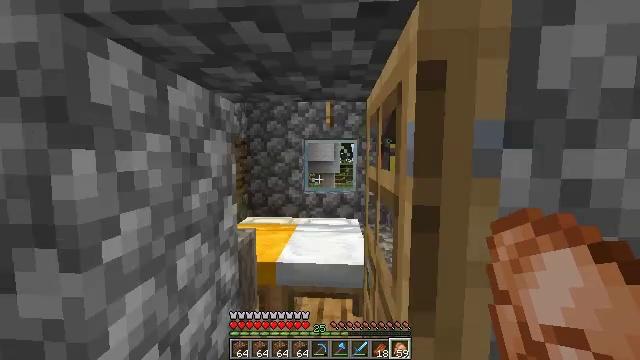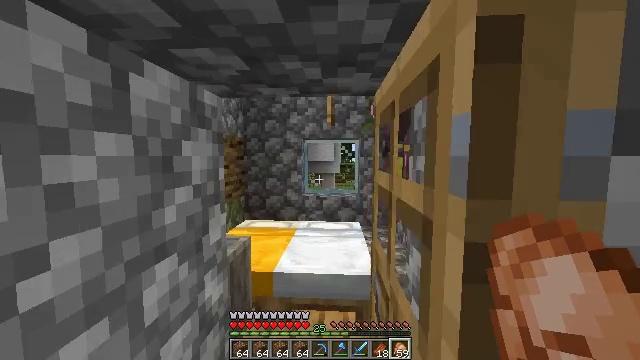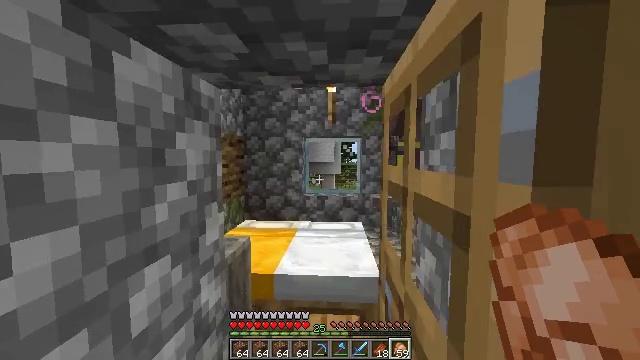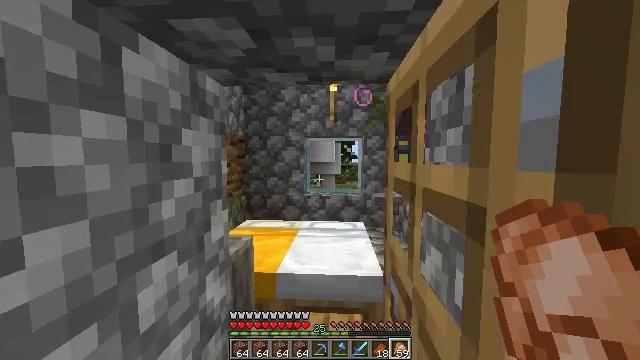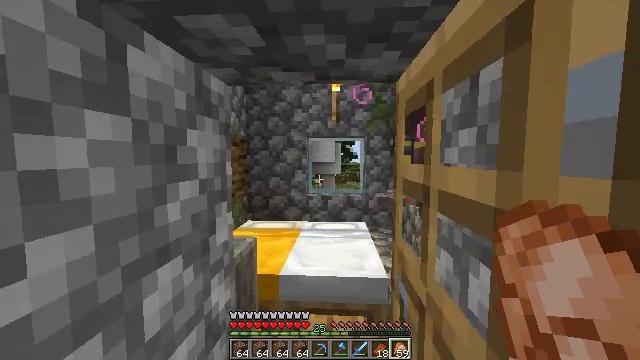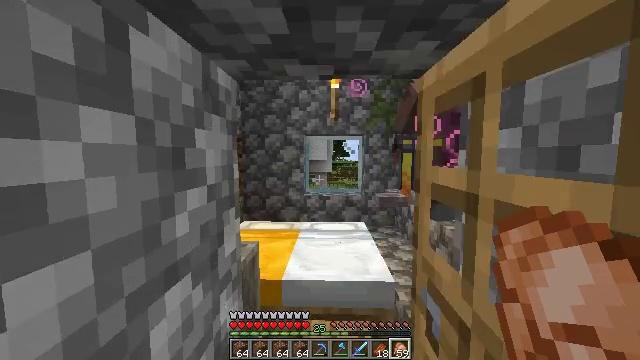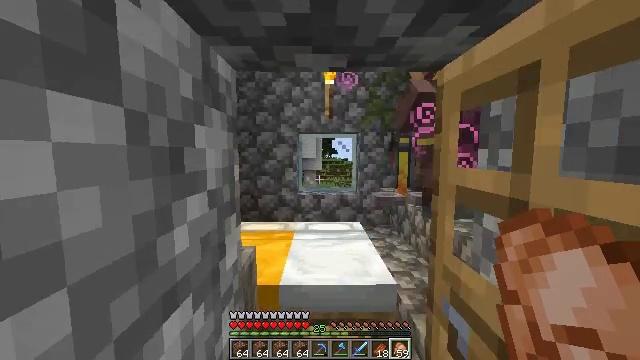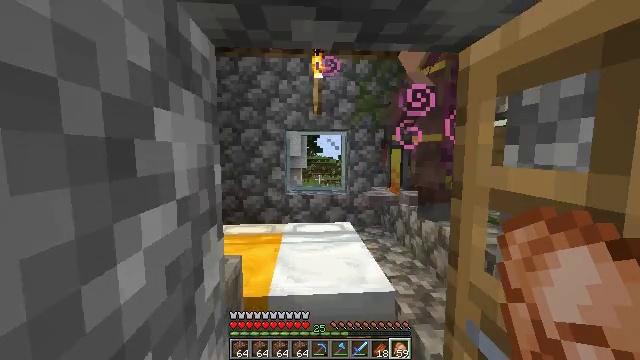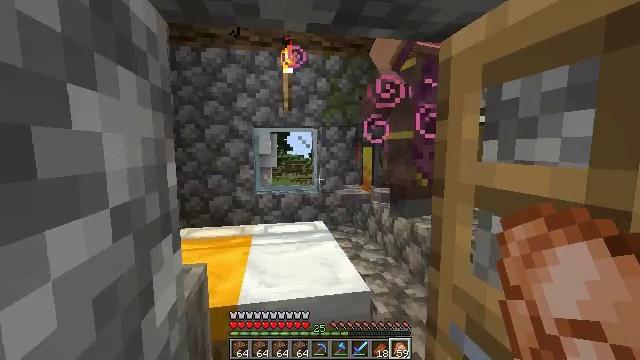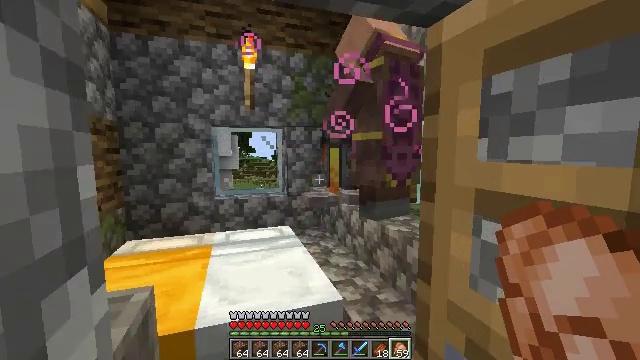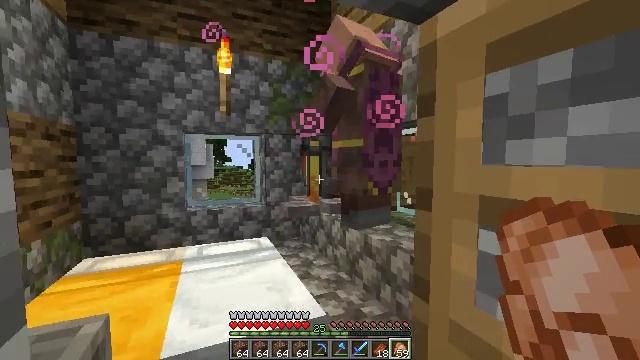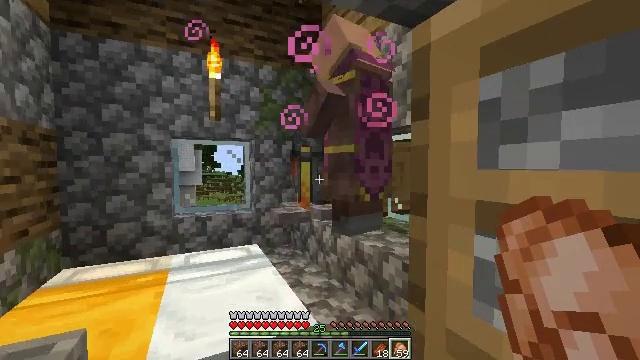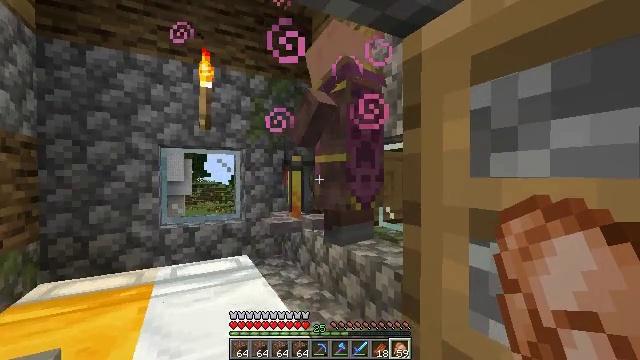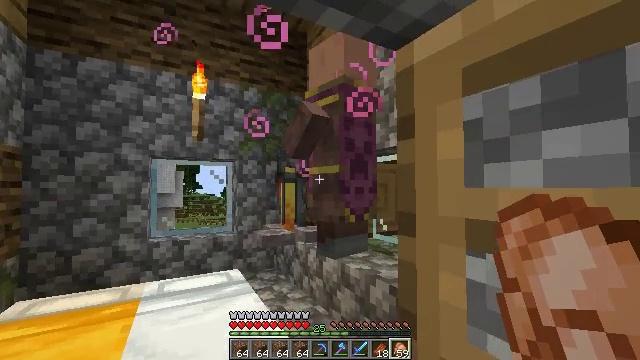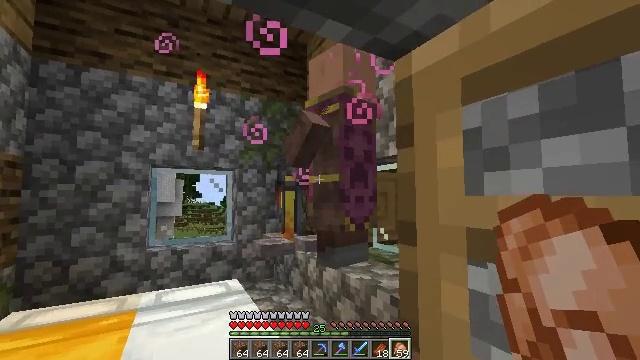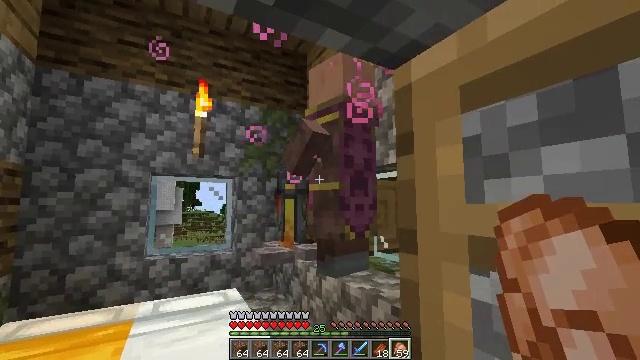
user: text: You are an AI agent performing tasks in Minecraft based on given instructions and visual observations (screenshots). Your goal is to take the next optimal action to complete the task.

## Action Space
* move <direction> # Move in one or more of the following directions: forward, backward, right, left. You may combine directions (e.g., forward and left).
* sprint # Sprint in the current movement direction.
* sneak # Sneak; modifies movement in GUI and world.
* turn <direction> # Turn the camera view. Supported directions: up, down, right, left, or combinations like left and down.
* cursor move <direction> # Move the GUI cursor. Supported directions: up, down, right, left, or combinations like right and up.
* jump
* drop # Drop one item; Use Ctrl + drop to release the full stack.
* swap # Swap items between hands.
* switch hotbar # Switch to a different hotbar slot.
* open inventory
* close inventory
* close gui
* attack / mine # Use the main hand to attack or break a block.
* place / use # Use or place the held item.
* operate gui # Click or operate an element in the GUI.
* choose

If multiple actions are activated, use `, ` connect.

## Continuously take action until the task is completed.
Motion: motion action
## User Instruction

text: Place glowstone dust in the crafting table to craft a glowstone.
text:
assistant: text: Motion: move forward
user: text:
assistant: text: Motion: move forward
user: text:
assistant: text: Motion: move forward
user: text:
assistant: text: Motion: move forward and move left
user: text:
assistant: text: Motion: move forward and move left, turn right
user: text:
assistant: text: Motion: move forward and move left, turn right
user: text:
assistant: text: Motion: move forward and move left, turn right
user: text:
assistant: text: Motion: move forward and move left, turn right
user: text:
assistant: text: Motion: turn right
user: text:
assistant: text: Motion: turn right and up
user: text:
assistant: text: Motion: turn right and up
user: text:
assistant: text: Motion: turn right and up
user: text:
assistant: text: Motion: turn right and up
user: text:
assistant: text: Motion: turn up
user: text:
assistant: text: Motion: turn up
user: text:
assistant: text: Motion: no_op
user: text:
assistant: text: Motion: use / place
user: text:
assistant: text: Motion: use / place
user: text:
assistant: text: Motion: use / place
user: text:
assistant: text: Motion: use / place
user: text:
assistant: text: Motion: no_op
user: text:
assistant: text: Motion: open gui
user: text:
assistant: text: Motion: no_op
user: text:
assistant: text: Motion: no_op
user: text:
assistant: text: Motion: no_op
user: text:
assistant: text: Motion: no_op
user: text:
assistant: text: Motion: no_op
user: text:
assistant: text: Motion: cursor move left
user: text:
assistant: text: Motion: cursor move left
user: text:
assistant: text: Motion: cursor move left